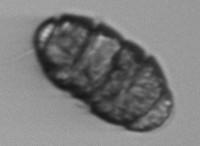
Label: Margalefidinium